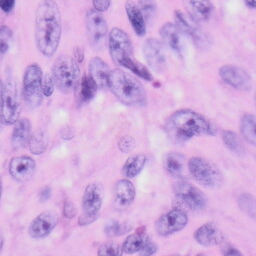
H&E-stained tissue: Skin